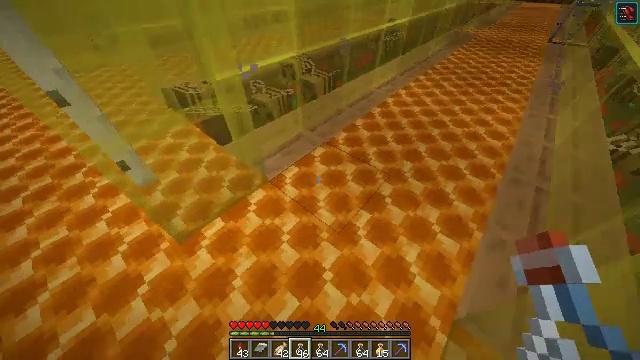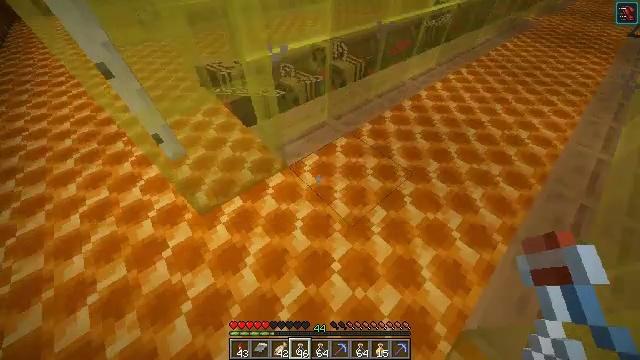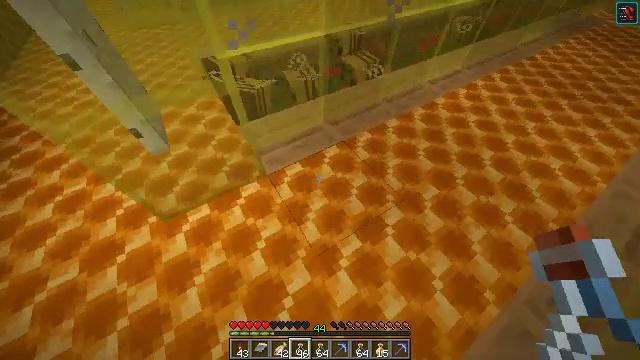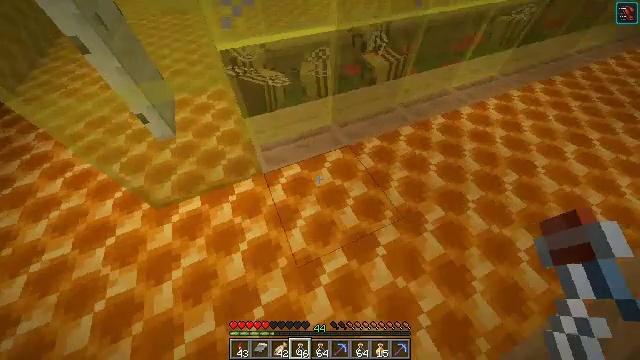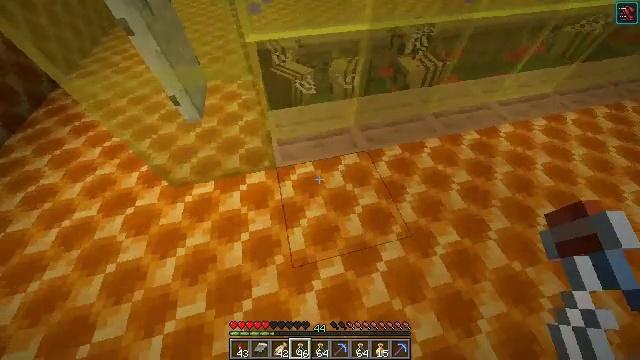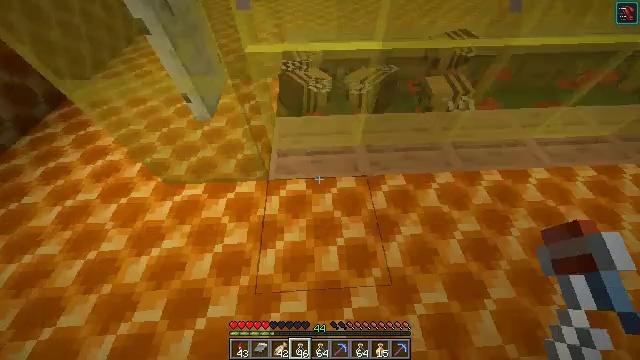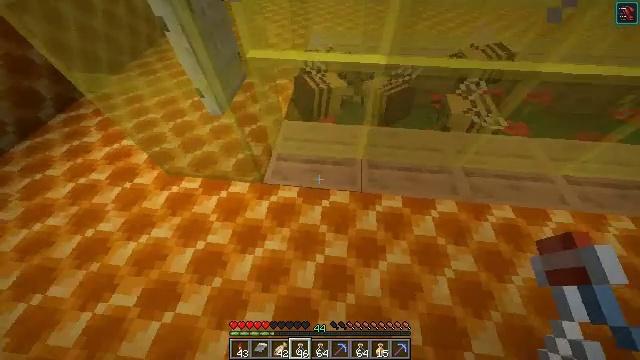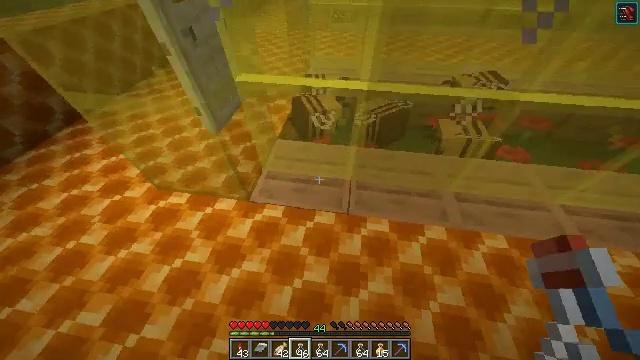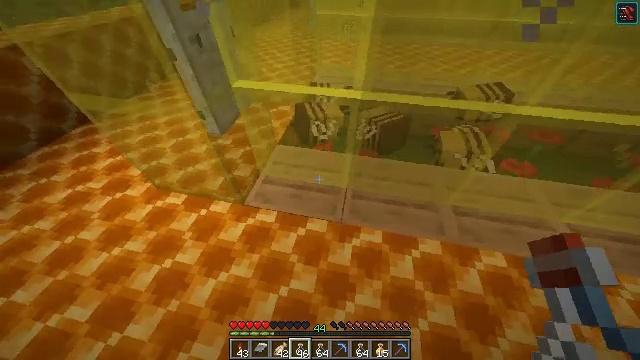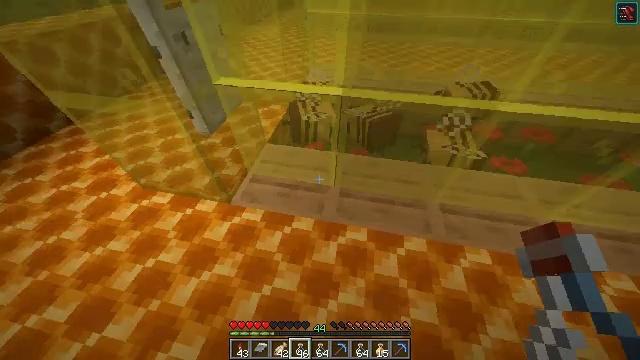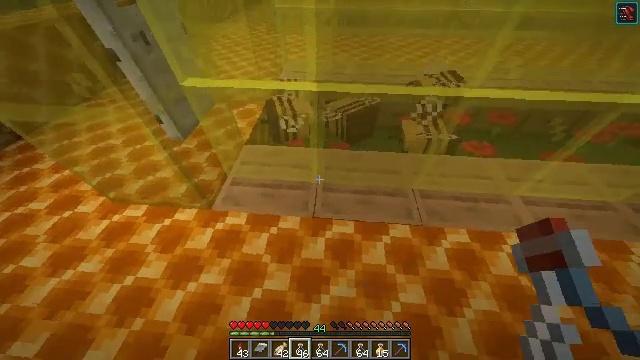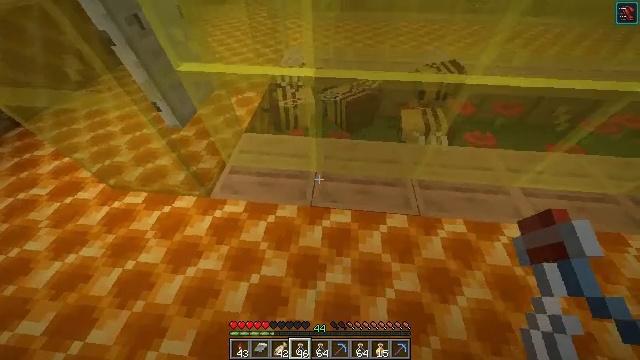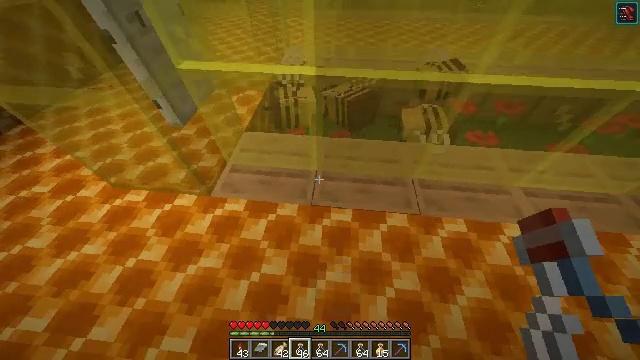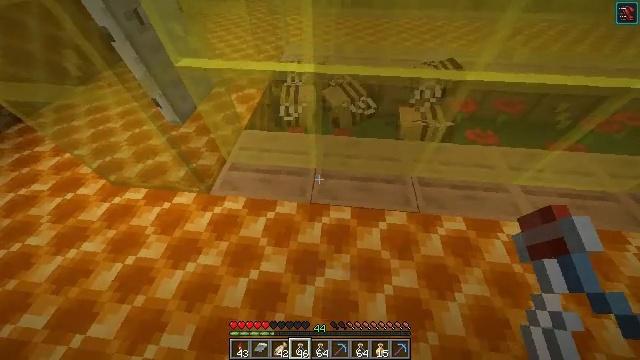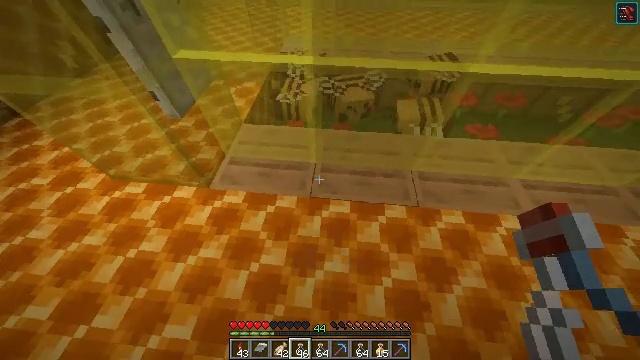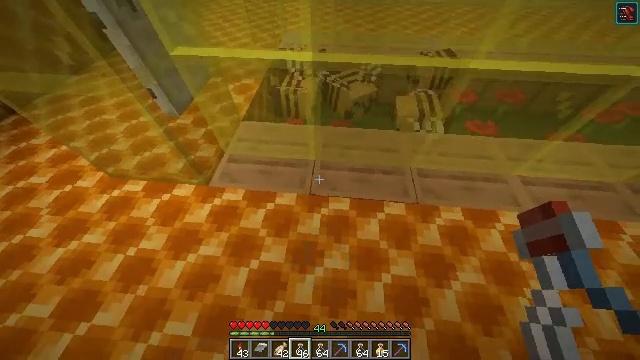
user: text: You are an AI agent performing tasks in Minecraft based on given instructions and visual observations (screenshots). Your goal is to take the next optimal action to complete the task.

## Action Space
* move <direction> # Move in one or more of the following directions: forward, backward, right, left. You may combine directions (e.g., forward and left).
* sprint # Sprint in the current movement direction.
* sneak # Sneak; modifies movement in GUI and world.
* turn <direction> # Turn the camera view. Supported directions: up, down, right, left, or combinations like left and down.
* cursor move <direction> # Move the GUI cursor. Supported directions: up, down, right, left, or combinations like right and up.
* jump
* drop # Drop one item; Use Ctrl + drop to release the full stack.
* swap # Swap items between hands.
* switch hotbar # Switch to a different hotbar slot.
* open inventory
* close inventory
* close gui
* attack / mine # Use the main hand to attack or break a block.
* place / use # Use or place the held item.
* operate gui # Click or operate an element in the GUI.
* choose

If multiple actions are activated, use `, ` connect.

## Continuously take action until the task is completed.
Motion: motion action
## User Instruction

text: Make a honey block from honey bottles.
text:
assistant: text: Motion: move forward and move right, turn left and down
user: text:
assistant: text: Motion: move forward and move right, turn left and down
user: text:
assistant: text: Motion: move forward and move right, turn left and down
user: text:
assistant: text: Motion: move forward and move right, turn left
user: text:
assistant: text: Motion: move forward and move right, turn left
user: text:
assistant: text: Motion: move right, turn left
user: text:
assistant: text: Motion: turn left and up
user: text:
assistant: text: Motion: turn left and up
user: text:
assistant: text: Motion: no_op
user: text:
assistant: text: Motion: turn right
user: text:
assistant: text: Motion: turn down
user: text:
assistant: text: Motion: no_op
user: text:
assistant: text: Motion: no_op
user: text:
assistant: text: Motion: turn down
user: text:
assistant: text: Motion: no_op
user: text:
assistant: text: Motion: no_op
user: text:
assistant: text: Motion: turn left
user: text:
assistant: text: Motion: turn left
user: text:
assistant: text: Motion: turn left
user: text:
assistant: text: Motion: no_op
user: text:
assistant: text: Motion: no_op
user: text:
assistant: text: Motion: use / place
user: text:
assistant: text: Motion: use / place
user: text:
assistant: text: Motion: turn right, use / place
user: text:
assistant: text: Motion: turn right, use / place
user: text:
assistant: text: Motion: turn right, use / place
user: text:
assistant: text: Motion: turn right, use / place
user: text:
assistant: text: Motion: turn right, use / place
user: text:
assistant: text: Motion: use / place
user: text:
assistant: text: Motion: use / place